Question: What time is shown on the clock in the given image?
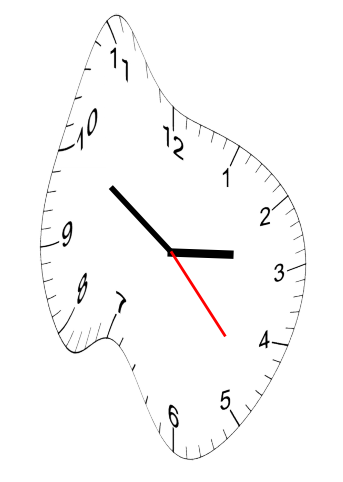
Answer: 02:50:23